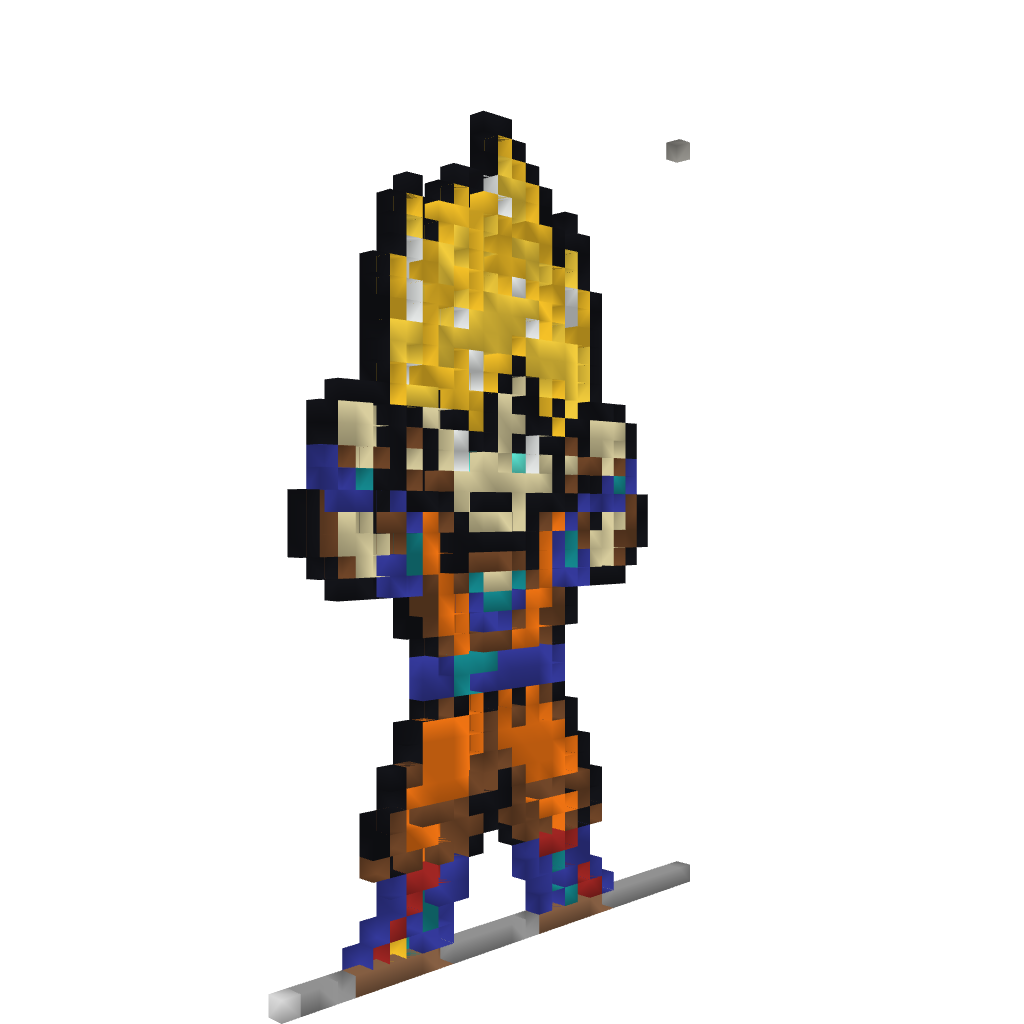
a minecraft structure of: Goku SS